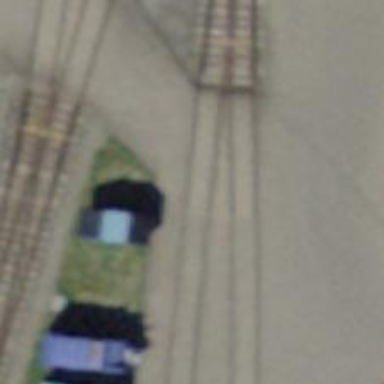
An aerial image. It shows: Railway yard in service.